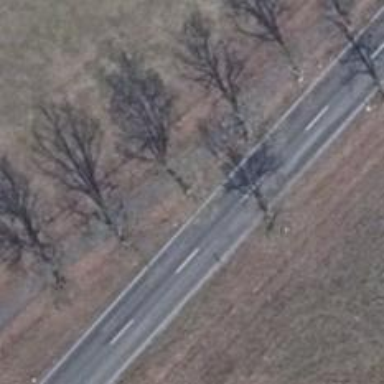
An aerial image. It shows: Row of trees in natural setting.